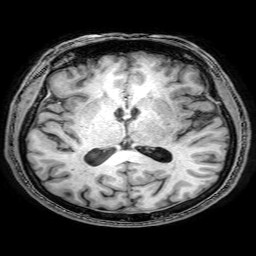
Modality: T1w
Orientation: coronal
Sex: male
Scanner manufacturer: philips
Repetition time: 0.008252 s
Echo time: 0.00382 s